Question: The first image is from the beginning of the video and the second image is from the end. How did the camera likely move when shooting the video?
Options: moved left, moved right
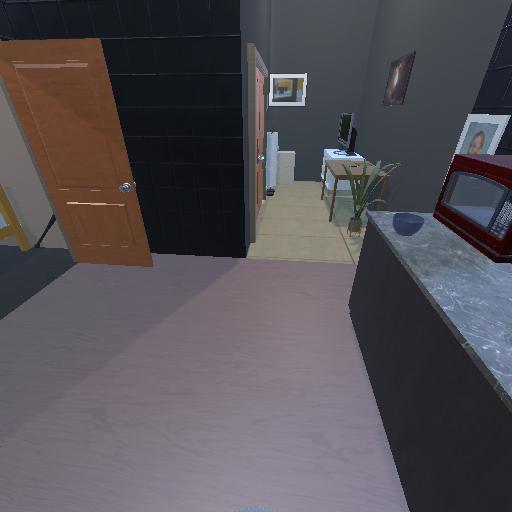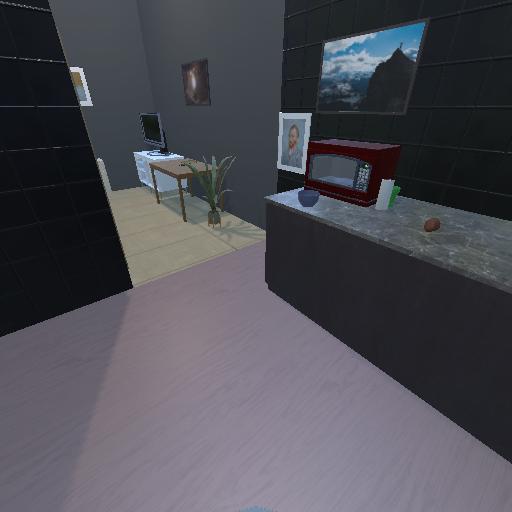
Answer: moved left